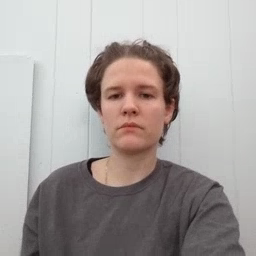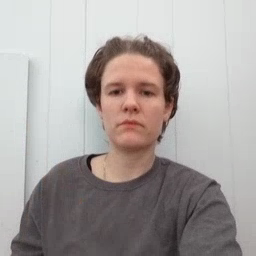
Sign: beside